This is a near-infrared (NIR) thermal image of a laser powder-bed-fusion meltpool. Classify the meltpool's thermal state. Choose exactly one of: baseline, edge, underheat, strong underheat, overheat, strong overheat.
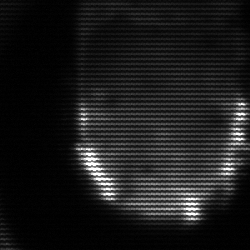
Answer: baseline